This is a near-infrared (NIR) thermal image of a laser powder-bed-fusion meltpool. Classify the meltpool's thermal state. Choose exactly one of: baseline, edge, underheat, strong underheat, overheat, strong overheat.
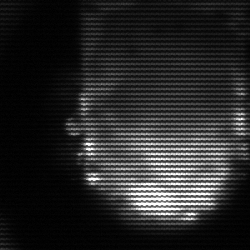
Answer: baseline